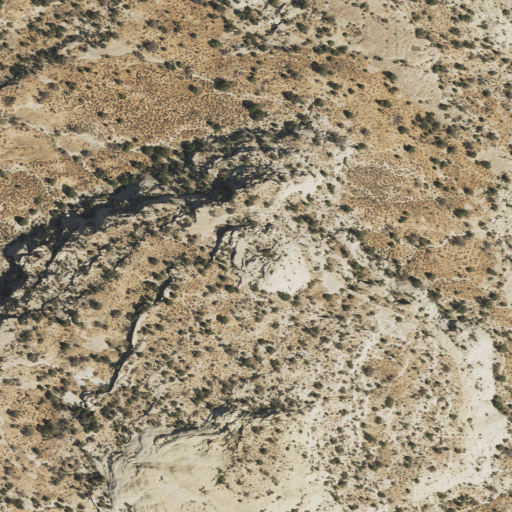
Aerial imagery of cape in Utah named North Point containing only shrub